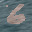
Label: 6